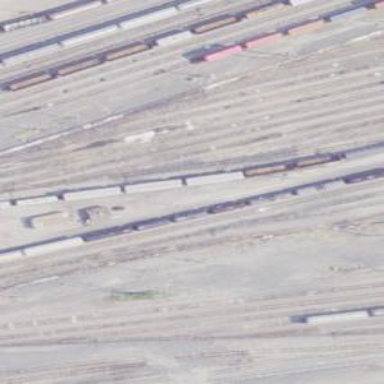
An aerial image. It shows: Railway yard in service.